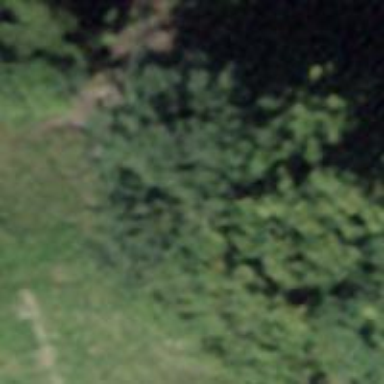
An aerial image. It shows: Bench.